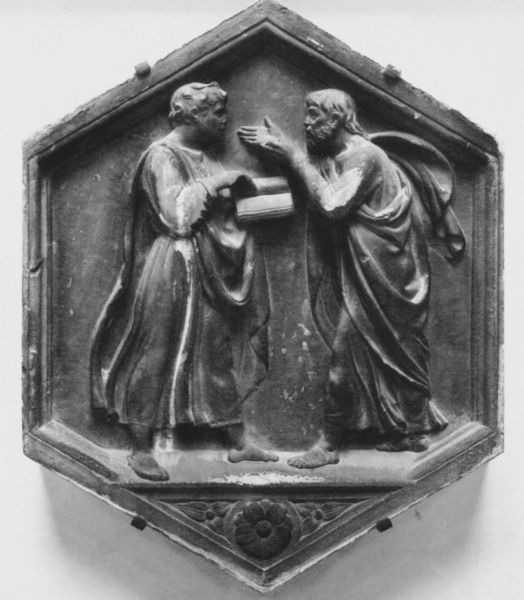
Titel: Reliefs vom Campanile des Doms
Künstler: Luca della Robbia
Institution: Florenz, Museo dell’Opera del Duomo
Schlagwörter: fuß, gott, hand, mann, umhang, menschen, blume, grau, marmor, männer, profil, reden, blüte, gespräch, ornament, bart, bibel, blicke, falten, stein, hände, kirche, gewand, haare, mantel, gewänder, skulptur, relief, füße, zwei, figuren, zeigen, barfuss, philosoph, buch, streit, fliese, kachel, pult, katheder, sandstein, rosette, jesus, antik, toga, priester, predigt, diskussion, heilige, petrus, disput, ikone, oktogon, achteck, göttlich, sechseck, erklären, heiligenbild, blum, 3d, antiek, philophen, katheter